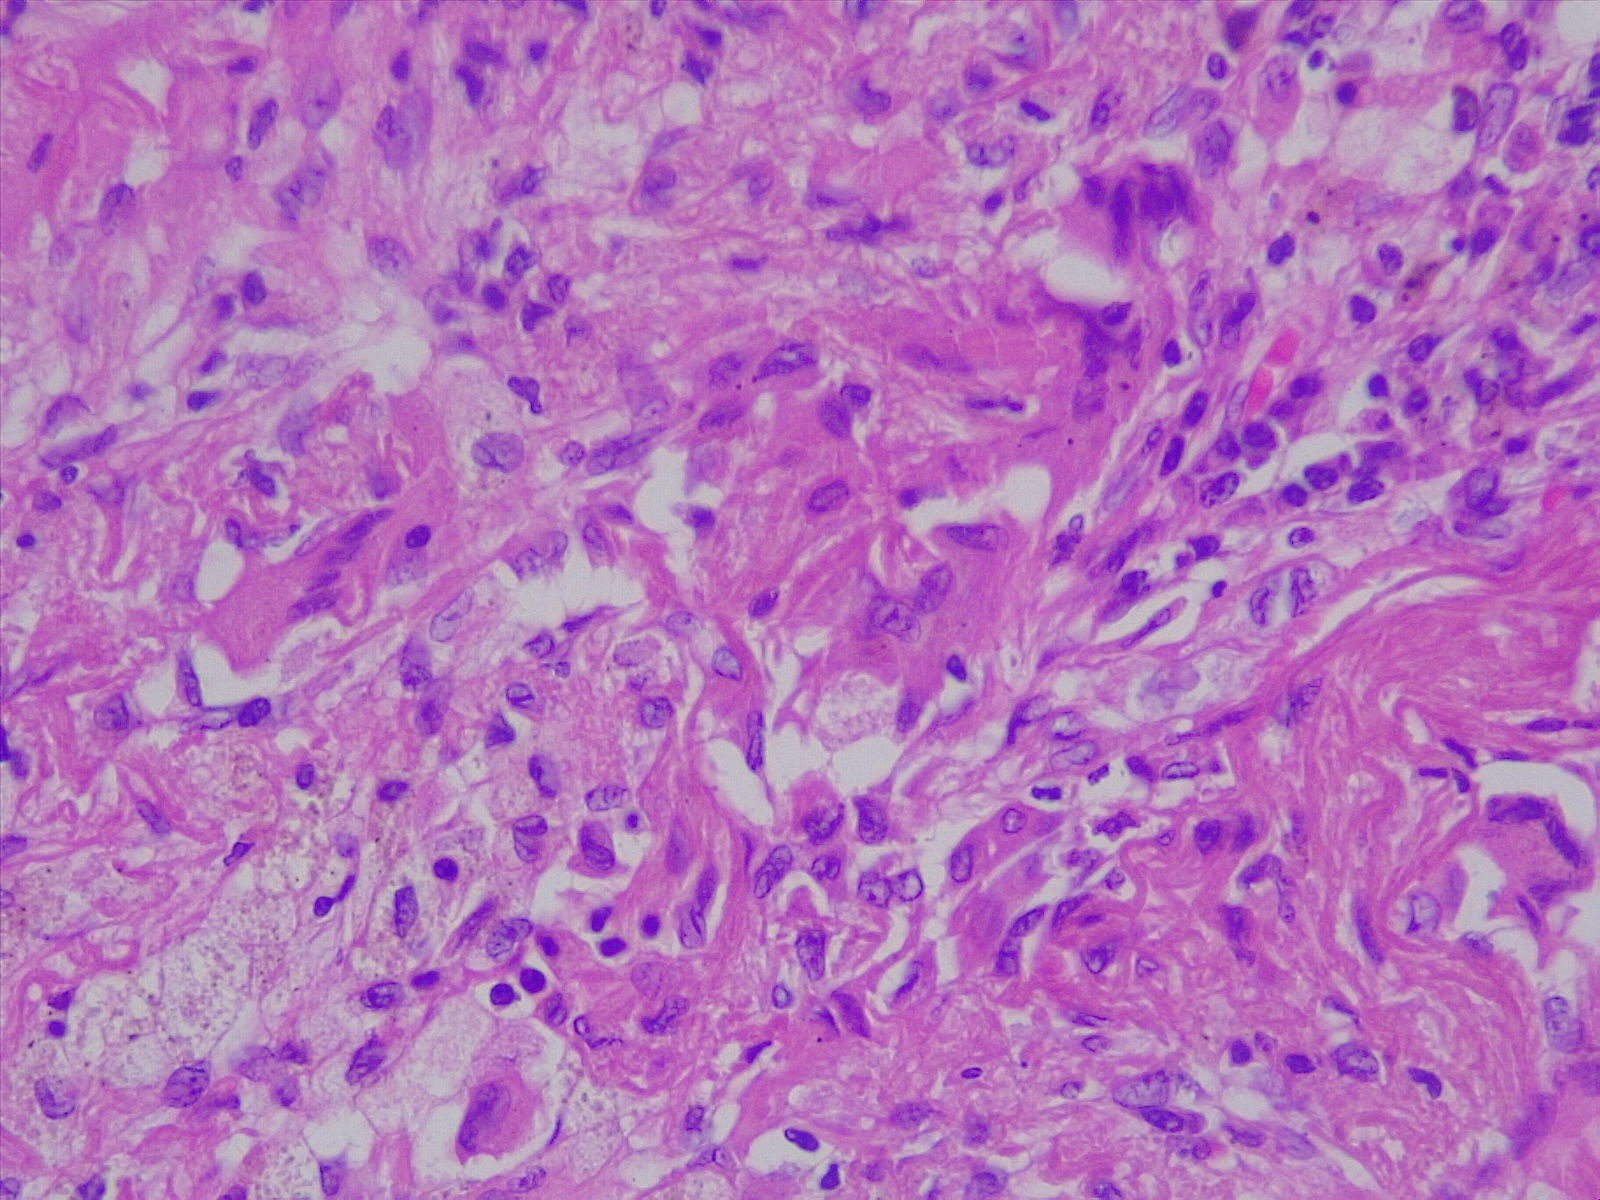
Label: normal lung tissue